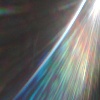
Label: sunburn